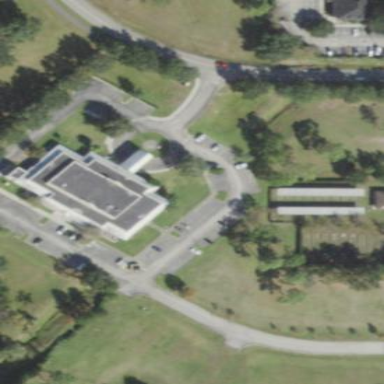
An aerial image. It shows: Community center building that also serves as hurricane emergency shelter.